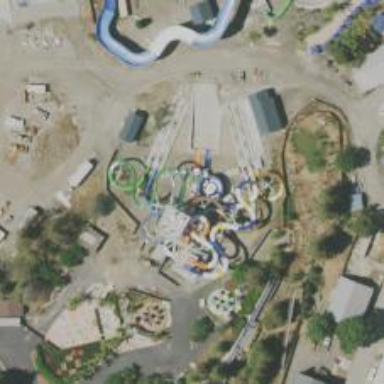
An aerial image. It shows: Water slide attraction.